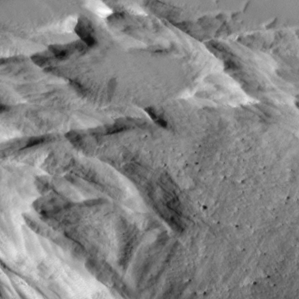
Label: non_frost